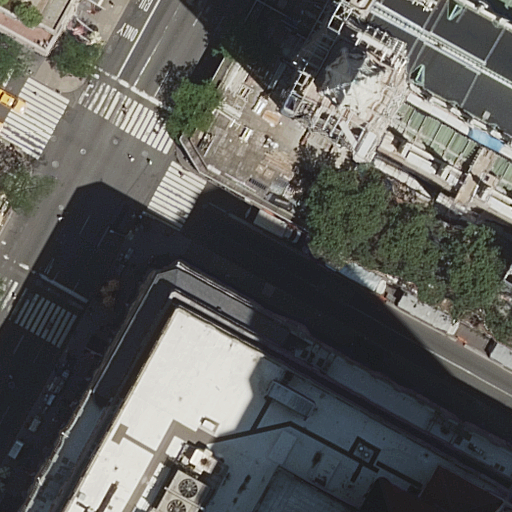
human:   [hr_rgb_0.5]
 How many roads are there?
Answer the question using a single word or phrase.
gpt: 4

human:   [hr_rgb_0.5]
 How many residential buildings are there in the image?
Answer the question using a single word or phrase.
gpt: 1

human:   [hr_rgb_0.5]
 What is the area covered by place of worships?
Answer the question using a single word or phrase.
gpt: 123m2

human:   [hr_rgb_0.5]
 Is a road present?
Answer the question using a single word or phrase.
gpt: yes

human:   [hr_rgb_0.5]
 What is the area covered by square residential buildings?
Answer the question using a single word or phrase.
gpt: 0m2

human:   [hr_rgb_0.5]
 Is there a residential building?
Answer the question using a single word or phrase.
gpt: yes

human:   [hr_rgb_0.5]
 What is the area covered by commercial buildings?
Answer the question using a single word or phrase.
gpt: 1540m2

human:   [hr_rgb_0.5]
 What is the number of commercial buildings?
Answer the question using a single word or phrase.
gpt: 2

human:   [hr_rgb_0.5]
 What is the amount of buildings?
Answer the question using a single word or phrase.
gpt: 4

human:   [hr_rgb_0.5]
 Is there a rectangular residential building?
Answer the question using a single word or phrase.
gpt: no

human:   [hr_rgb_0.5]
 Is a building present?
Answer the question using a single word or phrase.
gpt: yes

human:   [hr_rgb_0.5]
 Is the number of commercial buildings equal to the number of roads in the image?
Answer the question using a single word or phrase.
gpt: no

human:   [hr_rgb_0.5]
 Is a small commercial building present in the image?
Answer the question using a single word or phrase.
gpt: no

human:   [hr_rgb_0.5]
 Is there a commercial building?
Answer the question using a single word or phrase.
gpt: yes

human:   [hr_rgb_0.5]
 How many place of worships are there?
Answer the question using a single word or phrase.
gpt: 1

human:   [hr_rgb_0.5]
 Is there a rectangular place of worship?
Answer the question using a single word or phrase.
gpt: yes

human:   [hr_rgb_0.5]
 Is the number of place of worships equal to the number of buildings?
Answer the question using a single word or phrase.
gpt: no

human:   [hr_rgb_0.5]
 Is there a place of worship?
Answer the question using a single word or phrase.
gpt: yes

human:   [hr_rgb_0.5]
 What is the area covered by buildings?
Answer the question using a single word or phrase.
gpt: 5405m2

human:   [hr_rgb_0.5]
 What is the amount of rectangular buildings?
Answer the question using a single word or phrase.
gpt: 2

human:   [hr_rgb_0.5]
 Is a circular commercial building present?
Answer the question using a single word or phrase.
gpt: no

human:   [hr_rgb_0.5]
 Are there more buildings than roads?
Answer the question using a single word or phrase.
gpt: no

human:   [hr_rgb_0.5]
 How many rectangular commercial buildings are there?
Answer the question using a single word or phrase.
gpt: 1

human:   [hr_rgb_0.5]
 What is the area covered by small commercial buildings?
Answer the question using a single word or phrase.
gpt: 0m2

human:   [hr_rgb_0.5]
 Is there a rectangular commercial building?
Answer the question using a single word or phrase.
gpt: yes

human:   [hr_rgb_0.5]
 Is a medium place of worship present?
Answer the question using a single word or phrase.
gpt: yes

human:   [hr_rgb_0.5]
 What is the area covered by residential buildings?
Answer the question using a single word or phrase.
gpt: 3741m2

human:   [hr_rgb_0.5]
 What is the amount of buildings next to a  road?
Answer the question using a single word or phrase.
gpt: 4

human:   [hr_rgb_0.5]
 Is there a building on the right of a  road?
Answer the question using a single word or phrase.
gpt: yes

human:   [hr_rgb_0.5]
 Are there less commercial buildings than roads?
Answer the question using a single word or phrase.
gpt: yes

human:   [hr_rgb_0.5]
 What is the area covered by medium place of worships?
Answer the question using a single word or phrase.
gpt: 123m2

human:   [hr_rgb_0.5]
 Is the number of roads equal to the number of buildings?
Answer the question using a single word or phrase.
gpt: yes

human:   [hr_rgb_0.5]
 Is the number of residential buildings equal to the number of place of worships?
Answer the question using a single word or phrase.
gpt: yes

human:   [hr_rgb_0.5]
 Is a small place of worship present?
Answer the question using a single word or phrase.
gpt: no

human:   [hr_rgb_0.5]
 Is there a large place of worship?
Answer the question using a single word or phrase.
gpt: no

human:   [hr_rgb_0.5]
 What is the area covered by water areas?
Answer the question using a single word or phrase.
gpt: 0m2

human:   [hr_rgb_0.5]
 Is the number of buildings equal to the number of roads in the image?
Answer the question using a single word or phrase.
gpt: yes

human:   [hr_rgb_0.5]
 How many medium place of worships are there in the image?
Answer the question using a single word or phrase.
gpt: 1

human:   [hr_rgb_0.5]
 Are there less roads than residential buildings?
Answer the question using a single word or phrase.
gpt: no

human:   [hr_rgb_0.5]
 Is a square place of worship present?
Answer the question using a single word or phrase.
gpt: no

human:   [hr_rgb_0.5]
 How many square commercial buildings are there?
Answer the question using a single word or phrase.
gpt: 0

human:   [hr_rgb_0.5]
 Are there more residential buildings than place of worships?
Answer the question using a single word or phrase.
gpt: no

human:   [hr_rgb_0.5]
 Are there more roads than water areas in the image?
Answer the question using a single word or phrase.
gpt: yes

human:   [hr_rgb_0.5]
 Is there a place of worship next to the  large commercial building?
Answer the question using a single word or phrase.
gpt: yes

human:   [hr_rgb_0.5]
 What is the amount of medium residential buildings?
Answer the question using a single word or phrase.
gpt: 0

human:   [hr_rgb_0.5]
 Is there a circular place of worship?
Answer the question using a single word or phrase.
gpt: no

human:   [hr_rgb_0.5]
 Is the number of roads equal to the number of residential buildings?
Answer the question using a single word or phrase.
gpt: no

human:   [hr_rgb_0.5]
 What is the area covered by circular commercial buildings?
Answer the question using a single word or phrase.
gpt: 0m2

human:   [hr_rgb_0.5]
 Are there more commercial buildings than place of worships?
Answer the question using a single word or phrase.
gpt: yes

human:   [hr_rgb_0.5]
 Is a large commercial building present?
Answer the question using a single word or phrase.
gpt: yes

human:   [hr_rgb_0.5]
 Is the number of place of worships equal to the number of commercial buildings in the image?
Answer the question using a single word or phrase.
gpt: no

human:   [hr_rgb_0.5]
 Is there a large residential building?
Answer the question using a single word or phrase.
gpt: yes

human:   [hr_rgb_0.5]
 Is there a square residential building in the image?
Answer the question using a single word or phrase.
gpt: no

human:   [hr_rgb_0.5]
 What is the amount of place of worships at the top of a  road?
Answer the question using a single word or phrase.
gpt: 1

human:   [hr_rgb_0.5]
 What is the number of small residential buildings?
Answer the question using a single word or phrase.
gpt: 0

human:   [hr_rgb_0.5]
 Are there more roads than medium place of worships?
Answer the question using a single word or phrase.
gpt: yes

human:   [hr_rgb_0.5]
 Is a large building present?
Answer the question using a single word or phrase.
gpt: yes

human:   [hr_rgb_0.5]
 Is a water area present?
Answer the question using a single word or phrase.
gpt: no

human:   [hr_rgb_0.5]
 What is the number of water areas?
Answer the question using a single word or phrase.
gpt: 0

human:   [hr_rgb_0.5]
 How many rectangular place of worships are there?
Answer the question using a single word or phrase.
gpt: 1

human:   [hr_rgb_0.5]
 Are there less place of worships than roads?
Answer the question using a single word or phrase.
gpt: yes

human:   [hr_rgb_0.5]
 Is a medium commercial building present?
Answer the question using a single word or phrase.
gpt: yes

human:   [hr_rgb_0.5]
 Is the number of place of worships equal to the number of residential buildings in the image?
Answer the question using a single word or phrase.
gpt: yes

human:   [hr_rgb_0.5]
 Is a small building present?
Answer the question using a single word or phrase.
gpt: no